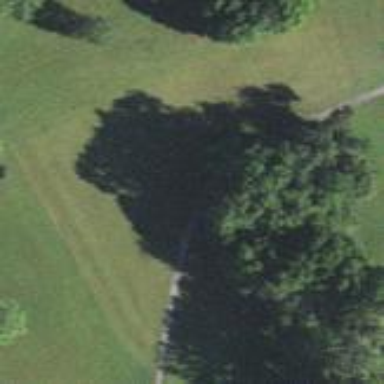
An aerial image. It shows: Grassy area designated as golf fairway.